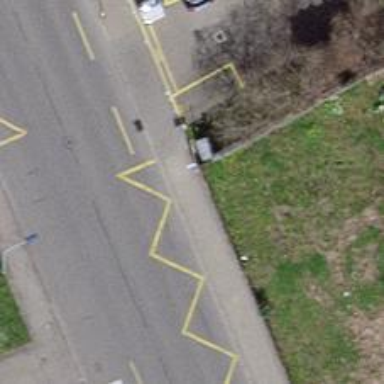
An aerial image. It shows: Bus stop with platform for public transport.